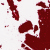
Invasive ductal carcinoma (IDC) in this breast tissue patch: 0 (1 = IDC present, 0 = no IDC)